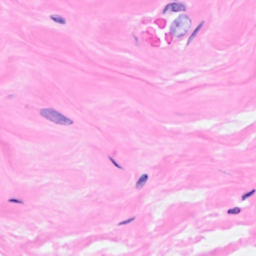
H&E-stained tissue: Breast